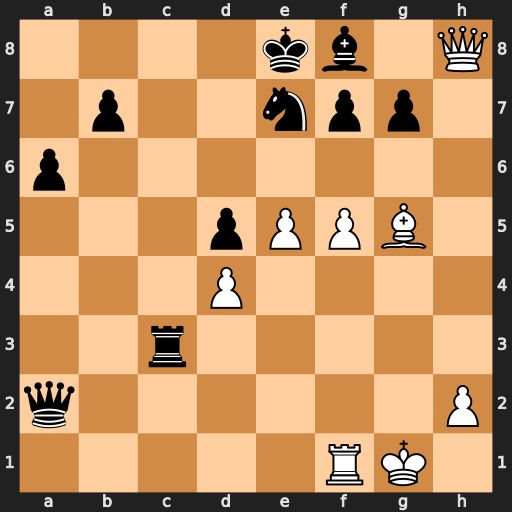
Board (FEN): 4kb1Q/1p2npp1/p7/3pPPB1/3P4/2r5/q6P/5RK1
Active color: w
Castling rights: -
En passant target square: -
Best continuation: Bxe7 Kxe7 f6+ gxf6 exf6+ Ke8 Re1+ Re3 Rxe3+